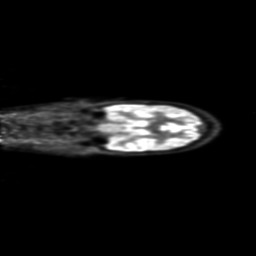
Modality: PET
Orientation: coronal
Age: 57
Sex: female
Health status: ill